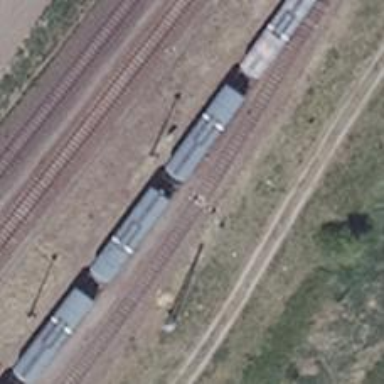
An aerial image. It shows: Wedge is used for the railway derail.